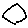
Label: hexagon